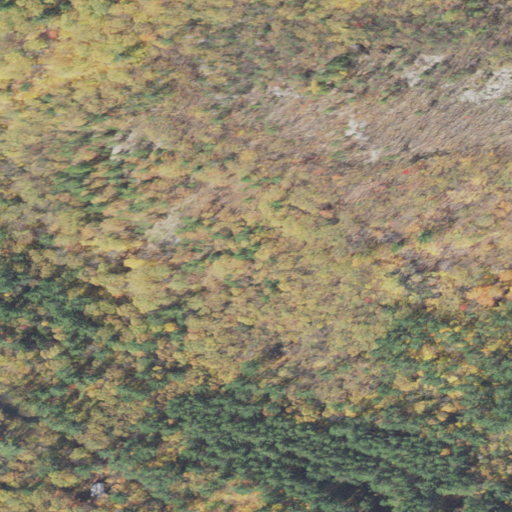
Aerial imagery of bench in New Hampshire named Woodchuck Ledge containing deciduous forest, mixed forest, evergreen forest, and open development